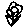
Label: flower